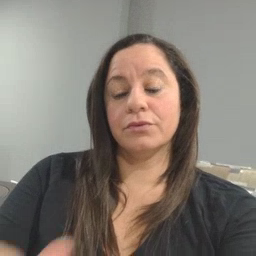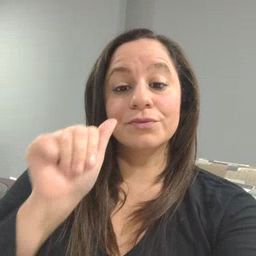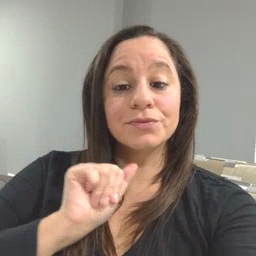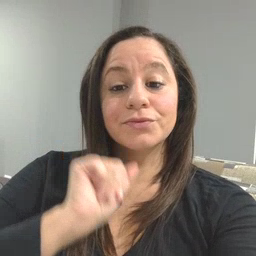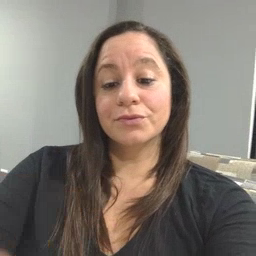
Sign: aunt